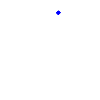
Particle: kaon